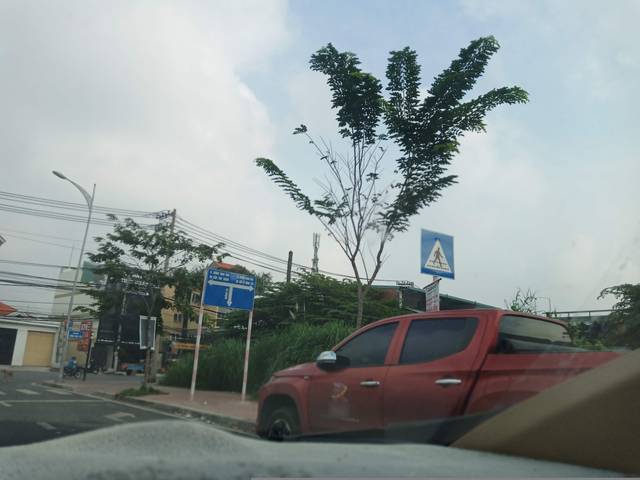
Region: Vietnam
Coordinates: 10.787, 106.733